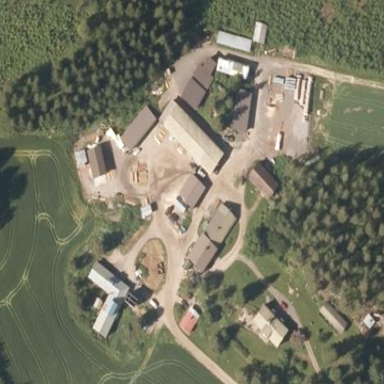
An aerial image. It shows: Industrial area with sawmill.